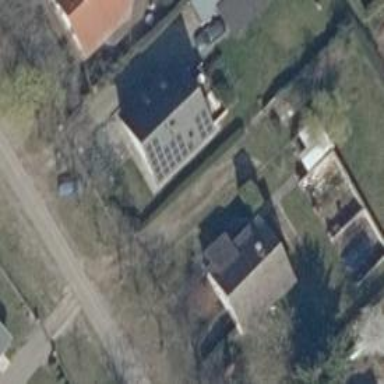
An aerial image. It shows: Small solar photovoltaic panel generator is producing electricity.